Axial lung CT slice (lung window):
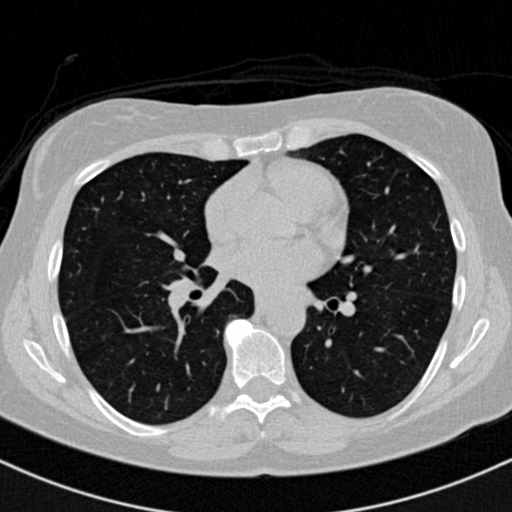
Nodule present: no